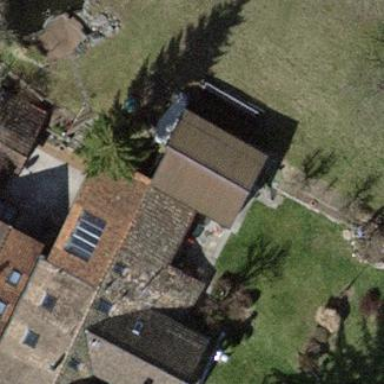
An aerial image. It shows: Building with pitched roof.